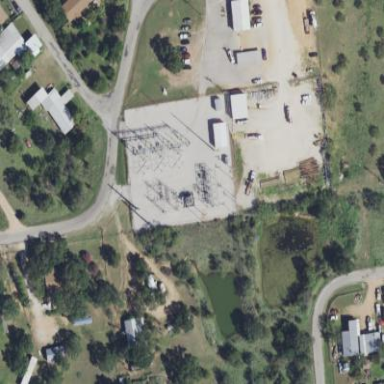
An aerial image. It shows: Distribution level power substation enclosed by fence.